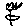
Label: flower